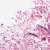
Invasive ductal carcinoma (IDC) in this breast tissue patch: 0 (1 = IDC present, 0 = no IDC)